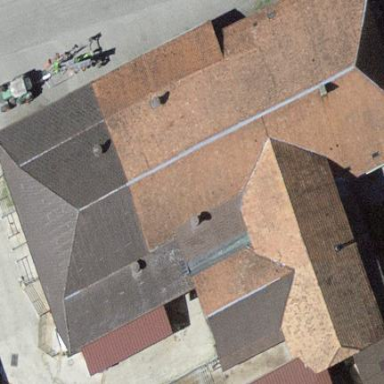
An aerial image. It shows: Farm building.